Question: A table structure:
'''
AID INT (primary key)
AName varchar(50)
'''
B table structure:
'''
BID INT (primary key)
AID INT
BeginTime dateTime
EndTime datetime
'''
There is a Non-Clustered on B table AID column.
My sql query below:
'''
SELECT dbo.A.AID ,
AName
FROM dbo.A
INNER JOIN dbo.B ON dbo.A.AID = dbo.B.AID
WHERE GETDATE() BETWEEN BeginTime AND EndTime + 1
'''

I think should be Index Seek,But why not?How to achieve?Thanks in advance!
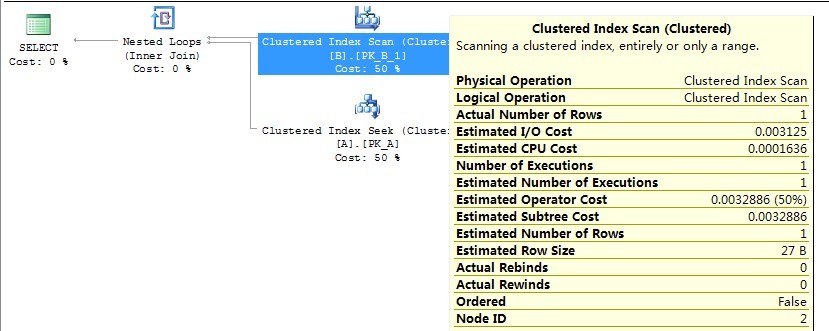
Answer: Your search condition is using BeginTime and EndTime and you need a non-clustered index on those columns to achieve a seek:
'''
CREATE NONCLUSTERED INDEX IX_1 ON B
(
BeginTime
)
INCLUDE
(
EndTime,
AID
)
'''
The INCLUDE part is there for covering -- it allows SQL Server to satisfy the query from this non-clustered index without having to go back to the table for additional columns.